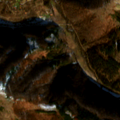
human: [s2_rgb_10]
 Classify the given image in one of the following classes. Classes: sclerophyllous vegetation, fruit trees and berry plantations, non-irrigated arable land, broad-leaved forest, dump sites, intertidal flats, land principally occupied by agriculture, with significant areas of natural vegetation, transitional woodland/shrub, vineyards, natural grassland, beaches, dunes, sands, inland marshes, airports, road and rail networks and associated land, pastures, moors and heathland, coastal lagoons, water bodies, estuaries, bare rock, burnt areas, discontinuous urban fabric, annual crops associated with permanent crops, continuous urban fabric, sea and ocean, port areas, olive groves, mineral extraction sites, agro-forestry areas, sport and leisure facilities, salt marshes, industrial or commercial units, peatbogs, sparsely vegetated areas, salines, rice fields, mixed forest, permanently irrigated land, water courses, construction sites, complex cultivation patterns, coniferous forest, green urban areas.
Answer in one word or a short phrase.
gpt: broad-leaved forest, natural grassland, transitional woodland/shrub